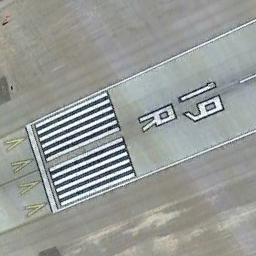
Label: runway